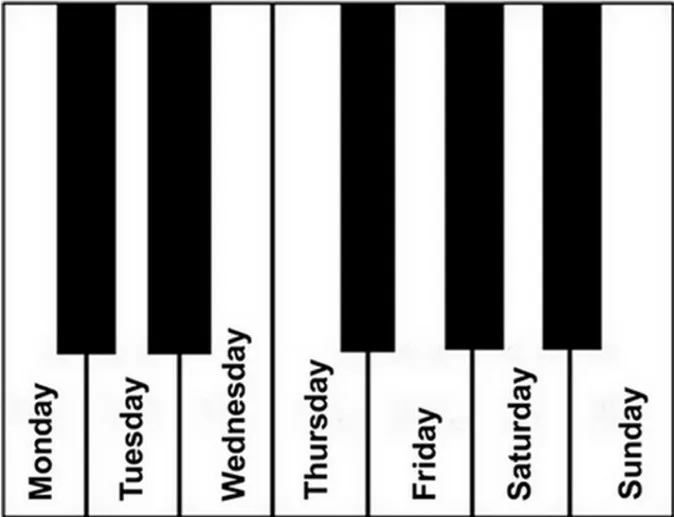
Months. With musical notes.
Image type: pathology (immunostaining)